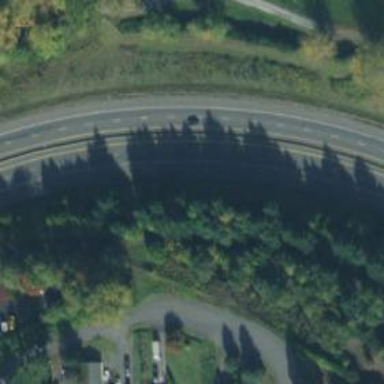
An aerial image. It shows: Expressway with asphalt surface classified as trunk highway.